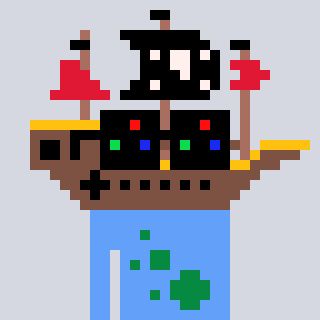
a pixel art character with square black sunglasses, a pirateship-shaped head and a blue-colored body on a cool background